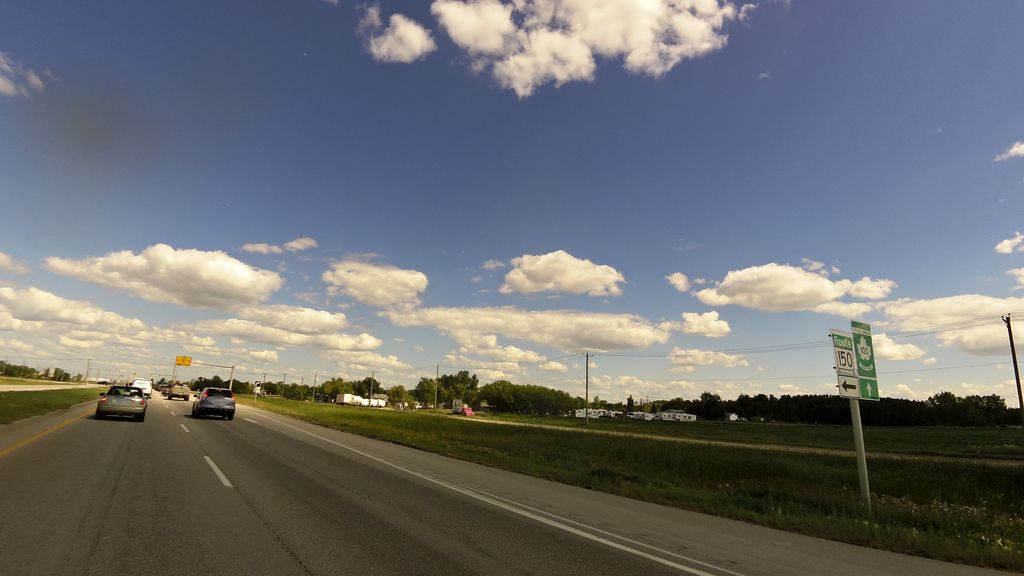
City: winnipeg